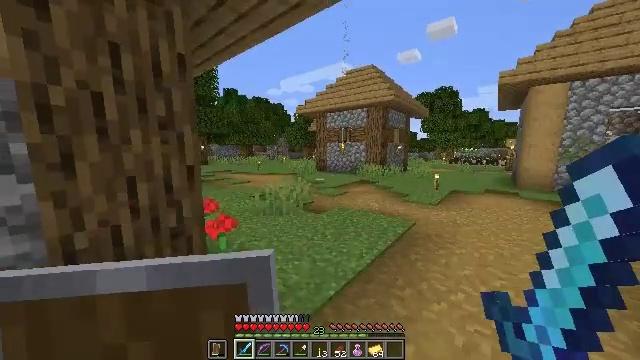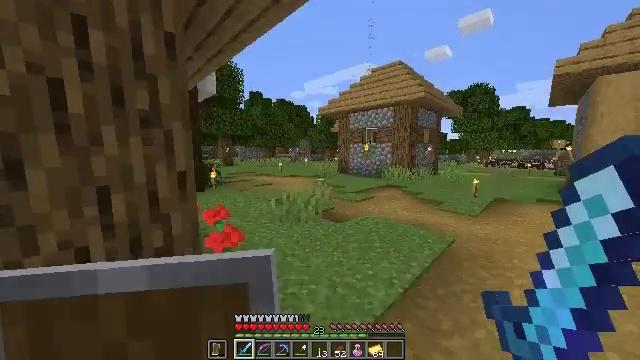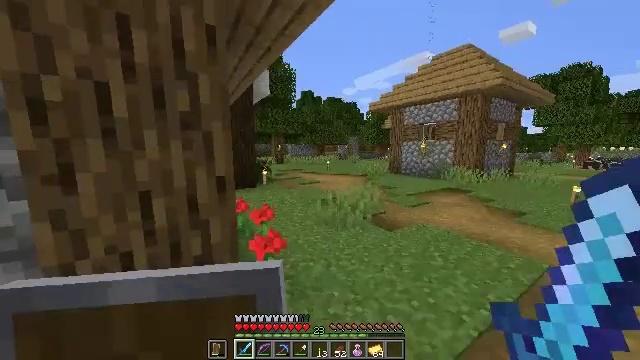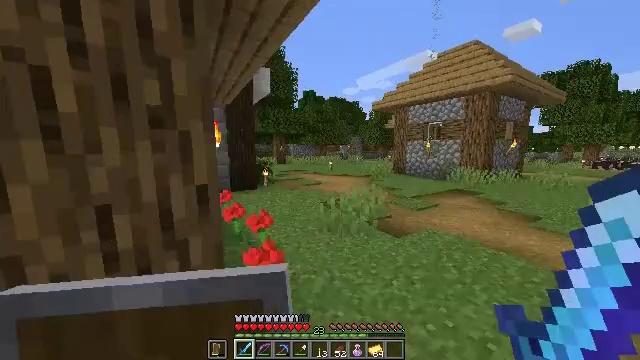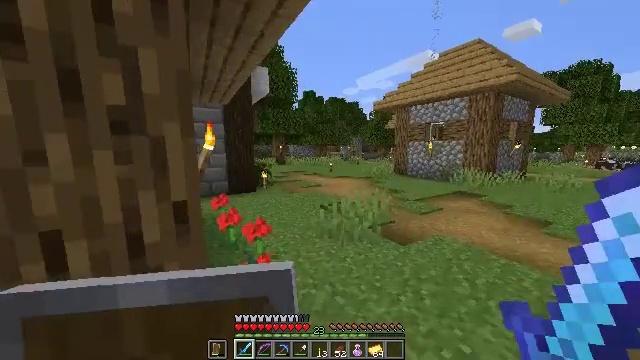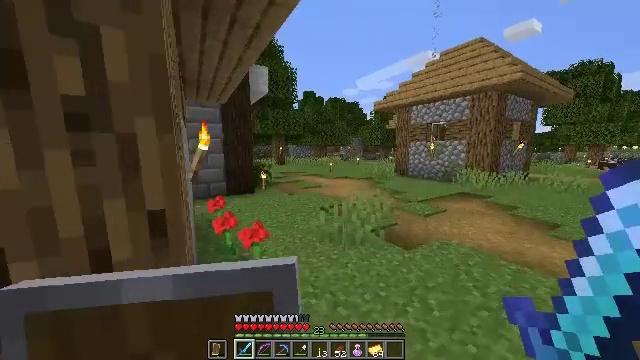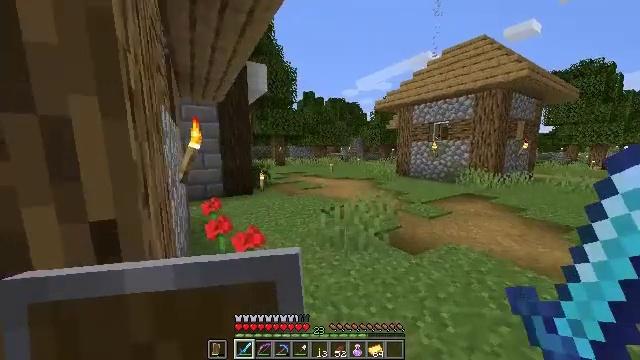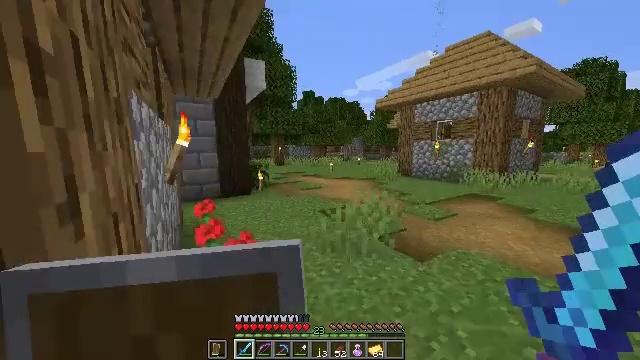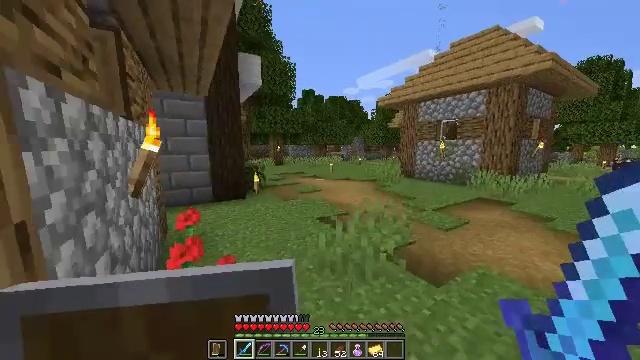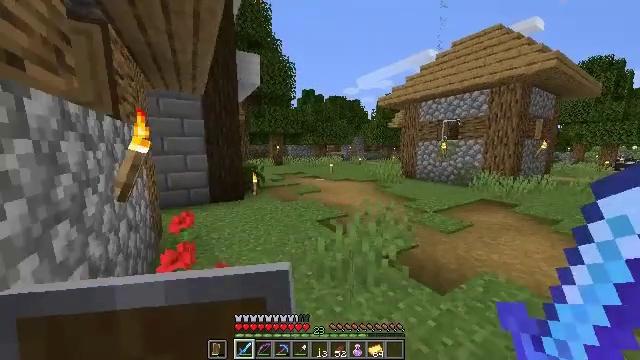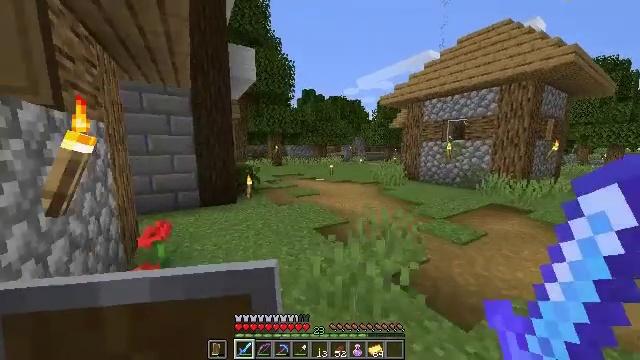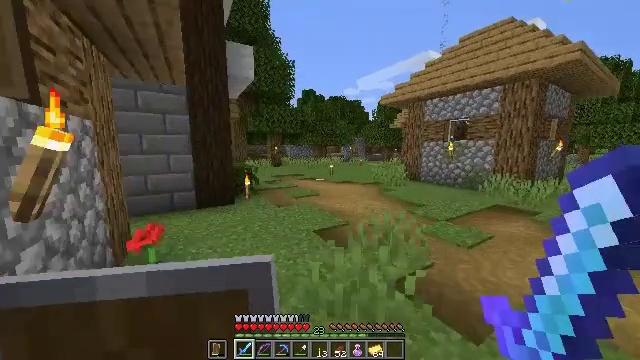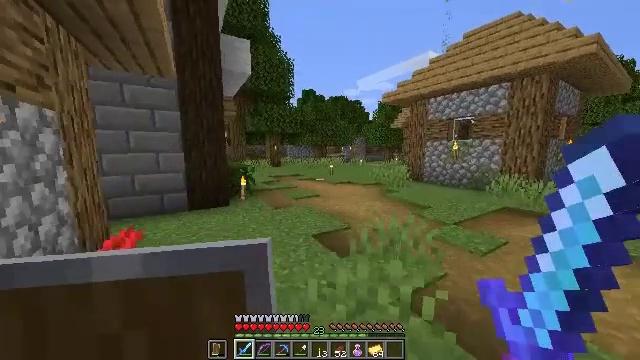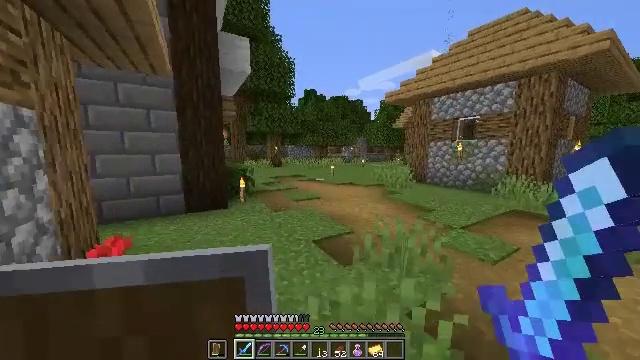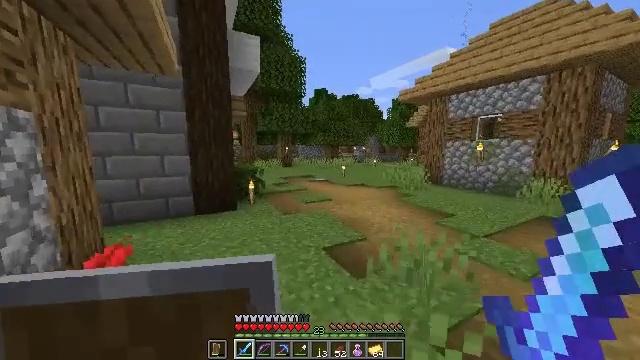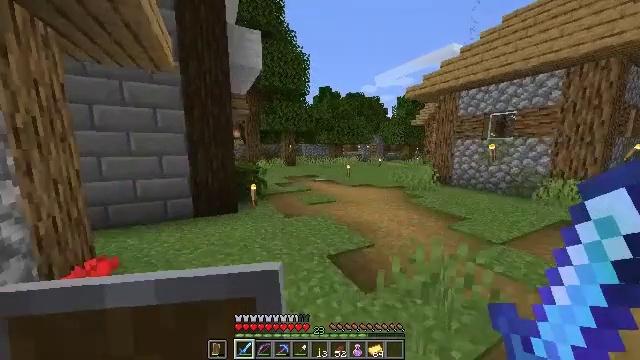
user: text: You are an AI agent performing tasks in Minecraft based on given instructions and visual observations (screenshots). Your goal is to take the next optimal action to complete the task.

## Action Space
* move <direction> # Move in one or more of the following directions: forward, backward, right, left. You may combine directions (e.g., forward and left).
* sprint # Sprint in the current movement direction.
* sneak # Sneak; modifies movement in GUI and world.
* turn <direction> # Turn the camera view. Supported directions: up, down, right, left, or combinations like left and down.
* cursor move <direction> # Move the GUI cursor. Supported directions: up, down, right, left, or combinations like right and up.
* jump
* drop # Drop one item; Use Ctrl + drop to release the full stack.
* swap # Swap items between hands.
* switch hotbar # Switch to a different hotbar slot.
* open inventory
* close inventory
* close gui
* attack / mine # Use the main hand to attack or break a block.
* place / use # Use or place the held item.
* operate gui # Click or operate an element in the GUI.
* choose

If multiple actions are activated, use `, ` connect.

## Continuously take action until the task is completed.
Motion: motion action
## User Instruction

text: Use the crafting table to make golden boots.
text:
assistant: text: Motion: move forward, sprint, turn left
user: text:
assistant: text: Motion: move forward, turn left
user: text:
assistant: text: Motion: move forward
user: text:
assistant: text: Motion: move forward
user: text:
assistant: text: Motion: move forward
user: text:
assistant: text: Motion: move forward
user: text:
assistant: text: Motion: move forward, sprint
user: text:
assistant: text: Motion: move forward, sprint
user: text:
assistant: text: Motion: move forward
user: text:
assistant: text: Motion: move forward
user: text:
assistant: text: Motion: move forward
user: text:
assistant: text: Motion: move forward
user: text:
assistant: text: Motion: move forward
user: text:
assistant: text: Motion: move forward, turn left
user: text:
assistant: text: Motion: move forward, turn left
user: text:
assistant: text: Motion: move forward
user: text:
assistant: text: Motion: move forward
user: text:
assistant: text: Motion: move forward
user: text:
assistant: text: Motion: move forward, turn left
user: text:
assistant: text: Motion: move forward, turn left
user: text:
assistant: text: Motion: move forward, turn left
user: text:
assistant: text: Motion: move forward
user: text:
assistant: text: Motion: move forward
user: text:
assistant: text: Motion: move forward, sprint
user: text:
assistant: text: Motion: move forward, sprint
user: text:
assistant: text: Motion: move forward, sprint, turn up
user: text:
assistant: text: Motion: move forward, turn up
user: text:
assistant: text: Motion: move forward
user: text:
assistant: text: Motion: move forward
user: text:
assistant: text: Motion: move forward